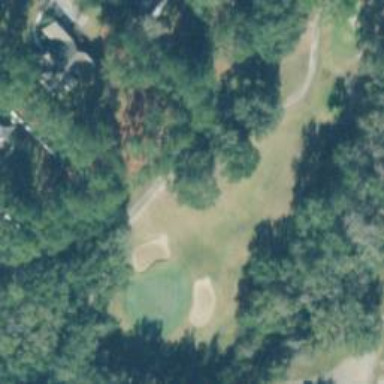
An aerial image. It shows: Path for both roads and golfers.